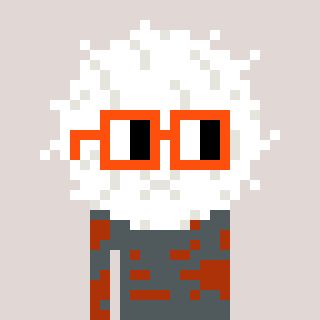
a pixel art character with square orange glasses, a cottonball-shaped head and a hotbrown-colored body on a warm background